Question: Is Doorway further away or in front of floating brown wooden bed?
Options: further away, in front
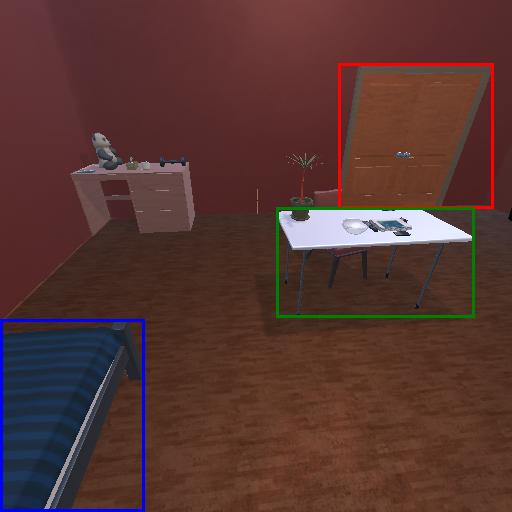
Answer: further away